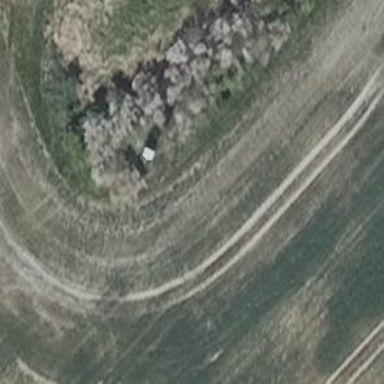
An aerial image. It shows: Hunting stand.